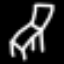
Label: chair